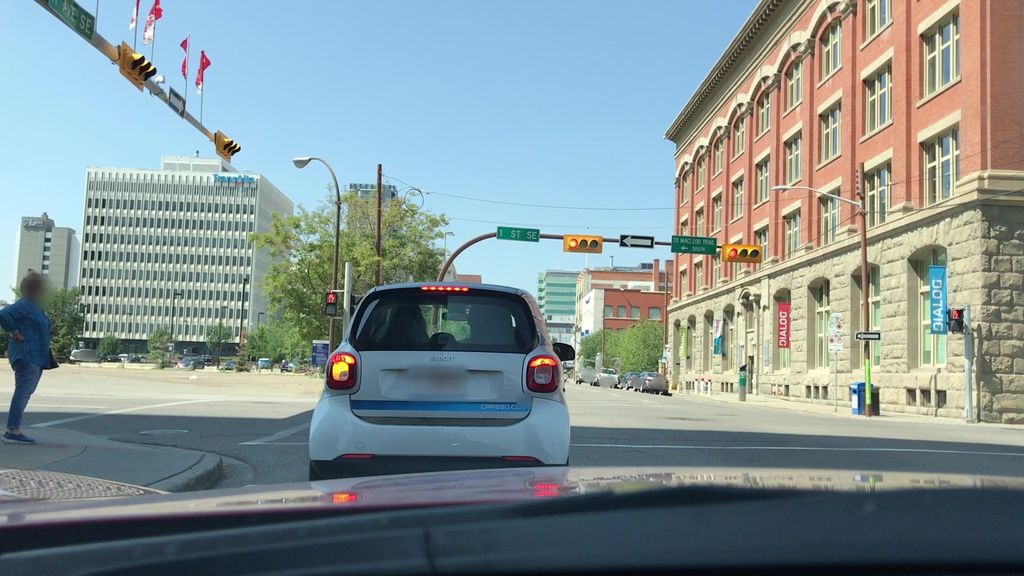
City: calgary